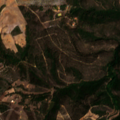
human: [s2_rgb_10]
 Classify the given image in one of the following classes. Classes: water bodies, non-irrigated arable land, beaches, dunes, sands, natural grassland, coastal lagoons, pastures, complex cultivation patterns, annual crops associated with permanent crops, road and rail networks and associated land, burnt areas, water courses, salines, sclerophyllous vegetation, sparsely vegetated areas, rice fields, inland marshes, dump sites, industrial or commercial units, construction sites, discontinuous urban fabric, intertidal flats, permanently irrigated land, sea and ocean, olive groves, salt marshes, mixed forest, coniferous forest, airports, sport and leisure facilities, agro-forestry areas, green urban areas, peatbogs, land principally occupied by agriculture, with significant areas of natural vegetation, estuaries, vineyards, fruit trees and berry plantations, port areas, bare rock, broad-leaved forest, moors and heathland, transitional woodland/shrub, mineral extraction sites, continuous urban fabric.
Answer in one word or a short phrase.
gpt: non-irrigated arable land, land principally occupied by agriculture, with significant areas of natural vegetation, broad-leaved forest, mixed forest, transitional woodland/shrub